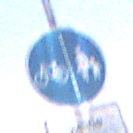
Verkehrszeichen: GetrennterRadUndGehwegRadwegLinks
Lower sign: HinweisDurchVerbaleAngabe4
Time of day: Midday
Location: Outdoor (Nature)
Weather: PartlyCloudy
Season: NotSpecified
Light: Natural